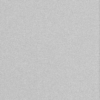
Label: dusty